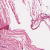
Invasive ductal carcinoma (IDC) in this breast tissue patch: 0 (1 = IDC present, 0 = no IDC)